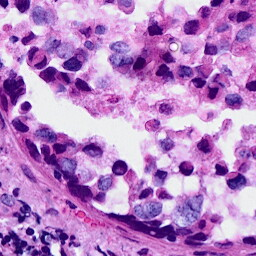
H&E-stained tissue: Breast